Interaction volume radius: 5 \u00c5
Interaction volume height: 30 \u00c5
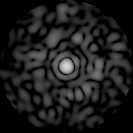
Disorder parameter: 0.8486